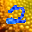
Label: 2